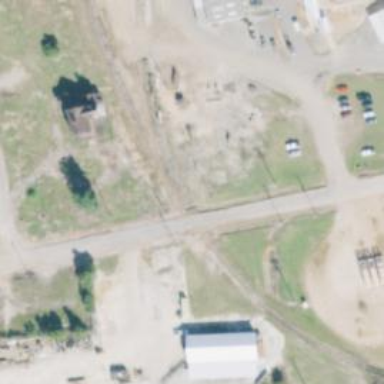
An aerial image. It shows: Railway level crossing situated in yard.